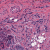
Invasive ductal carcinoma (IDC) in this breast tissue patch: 1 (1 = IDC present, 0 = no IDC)